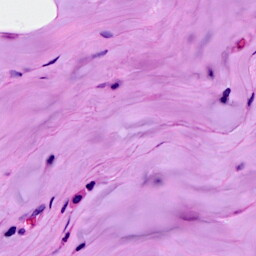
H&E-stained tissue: Breast